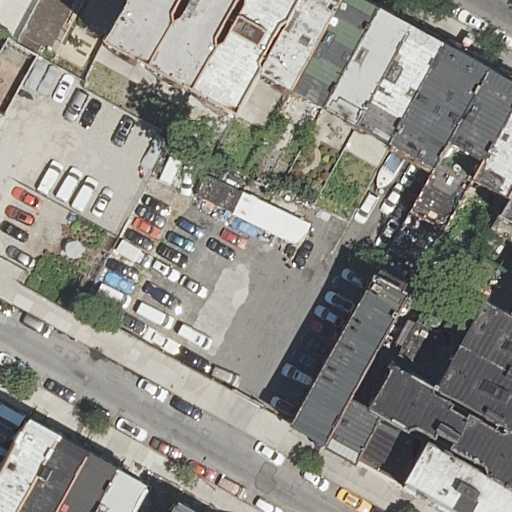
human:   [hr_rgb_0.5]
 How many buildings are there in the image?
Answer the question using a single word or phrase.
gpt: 24

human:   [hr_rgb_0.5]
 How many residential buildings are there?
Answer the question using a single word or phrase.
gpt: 24

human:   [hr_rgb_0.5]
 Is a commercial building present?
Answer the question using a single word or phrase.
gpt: no

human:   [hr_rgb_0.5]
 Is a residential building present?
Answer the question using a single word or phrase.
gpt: yes

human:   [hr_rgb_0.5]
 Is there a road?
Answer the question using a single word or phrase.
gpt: yes

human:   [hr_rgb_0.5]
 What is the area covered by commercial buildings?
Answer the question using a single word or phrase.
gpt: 0m2

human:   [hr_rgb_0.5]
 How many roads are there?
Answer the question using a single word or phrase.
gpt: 4

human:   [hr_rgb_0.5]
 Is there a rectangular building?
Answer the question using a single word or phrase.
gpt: yes

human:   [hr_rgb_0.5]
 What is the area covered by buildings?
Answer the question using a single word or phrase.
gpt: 3264m2

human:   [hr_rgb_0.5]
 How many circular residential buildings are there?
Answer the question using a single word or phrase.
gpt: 0

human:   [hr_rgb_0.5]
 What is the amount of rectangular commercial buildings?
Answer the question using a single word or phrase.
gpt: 0

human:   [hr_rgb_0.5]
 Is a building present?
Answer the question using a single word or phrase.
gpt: yes

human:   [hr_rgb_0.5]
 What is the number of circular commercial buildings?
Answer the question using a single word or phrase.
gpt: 0

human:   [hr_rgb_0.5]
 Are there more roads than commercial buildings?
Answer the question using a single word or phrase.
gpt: yes

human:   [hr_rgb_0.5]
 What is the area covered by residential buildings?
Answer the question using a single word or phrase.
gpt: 3264m2

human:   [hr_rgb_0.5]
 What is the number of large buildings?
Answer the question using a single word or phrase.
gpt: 0

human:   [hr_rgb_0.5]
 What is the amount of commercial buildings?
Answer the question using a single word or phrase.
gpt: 0

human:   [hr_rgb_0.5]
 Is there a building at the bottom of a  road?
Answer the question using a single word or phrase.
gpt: yes

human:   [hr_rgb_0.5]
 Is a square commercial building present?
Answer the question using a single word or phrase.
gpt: no

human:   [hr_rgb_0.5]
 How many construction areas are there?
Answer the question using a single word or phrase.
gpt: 0

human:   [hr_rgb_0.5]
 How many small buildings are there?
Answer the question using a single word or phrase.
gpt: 8

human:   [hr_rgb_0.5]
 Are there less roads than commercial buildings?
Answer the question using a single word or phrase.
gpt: no

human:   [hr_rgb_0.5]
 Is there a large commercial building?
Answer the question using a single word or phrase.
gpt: no

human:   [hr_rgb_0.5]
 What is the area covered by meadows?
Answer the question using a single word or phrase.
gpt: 0m2

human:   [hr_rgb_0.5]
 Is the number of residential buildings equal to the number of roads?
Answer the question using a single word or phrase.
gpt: no

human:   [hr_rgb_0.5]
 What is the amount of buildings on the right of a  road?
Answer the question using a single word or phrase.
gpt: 20

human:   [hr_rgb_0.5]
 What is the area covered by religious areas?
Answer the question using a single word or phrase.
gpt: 0m2

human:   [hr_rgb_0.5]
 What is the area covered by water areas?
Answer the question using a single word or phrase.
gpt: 0m2

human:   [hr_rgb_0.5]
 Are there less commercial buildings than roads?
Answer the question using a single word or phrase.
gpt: yes

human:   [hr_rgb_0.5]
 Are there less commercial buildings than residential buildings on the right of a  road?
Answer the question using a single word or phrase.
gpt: yes

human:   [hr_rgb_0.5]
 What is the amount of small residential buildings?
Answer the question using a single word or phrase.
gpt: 8

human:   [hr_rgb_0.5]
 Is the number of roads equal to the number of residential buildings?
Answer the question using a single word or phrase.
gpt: no

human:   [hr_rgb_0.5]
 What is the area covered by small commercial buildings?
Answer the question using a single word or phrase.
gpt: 0m2

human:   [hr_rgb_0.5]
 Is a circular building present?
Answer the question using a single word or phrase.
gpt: no

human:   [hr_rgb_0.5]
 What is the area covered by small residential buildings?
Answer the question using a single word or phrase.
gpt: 353m2

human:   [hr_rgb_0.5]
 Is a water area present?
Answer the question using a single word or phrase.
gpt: no

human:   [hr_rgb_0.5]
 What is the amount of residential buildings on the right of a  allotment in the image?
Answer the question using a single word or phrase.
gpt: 0

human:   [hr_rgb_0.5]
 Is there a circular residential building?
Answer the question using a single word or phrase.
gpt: no

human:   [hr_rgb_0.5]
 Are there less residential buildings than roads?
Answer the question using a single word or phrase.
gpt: no

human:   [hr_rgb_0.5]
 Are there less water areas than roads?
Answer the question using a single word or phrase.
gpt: yes

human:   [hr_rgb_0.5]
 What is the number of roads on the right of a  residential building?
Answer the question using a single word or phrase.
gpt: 2

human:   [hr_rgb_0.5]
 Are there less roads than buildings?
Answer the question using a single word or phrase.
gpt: yes

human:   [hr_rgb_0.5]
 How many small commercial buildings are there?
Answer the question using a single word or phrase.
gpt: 0

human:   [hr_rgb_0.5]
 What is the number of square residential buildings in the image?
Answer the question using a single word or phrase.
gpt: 0

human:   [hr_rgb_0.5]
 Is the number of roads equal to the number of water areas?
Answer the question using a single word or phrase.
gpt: no

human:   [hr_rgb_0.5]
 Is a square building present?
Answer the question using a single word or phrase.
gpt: no

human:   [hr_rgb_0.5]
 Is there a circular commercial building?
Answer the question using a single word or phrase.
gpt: no

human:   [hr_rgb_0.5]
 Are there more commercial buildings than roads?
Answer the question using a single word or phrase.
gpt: no

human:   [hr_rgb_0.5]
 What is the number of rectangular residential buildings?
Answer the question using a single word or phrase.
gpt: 18

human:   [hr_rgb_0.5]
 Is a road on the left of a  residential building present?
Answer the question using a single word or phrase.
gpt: yes

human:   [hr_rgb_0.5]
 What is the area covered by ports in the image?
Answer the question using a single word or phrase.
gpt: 0m2

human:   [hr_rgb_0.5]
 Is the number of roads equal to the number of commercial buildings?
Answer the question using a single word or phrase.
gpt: no

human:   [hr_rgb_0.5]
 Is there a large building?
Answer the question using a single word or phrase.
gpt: no

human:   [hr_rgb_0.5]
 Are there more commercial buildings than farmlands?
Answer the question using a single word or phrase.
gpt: no

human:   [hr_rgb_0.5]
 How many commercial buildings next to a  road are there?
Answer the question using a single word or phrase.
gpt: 0

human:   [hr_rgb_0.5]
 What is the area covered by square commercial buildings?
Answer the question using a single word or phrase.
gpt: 0m2

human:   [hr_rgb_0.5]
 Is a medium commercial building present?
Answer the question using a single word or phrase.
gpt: no

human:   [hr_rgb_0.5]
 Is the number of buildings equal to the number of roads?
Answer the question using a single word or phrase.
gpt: no

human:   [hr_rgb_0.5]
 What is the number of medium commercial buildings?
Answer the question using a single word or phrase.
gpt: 0

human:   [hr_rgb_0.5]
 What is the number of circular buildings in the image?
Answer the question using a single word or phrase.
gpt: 0

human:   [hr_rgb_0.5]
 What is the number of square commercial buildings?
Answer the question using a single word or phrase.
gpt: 0

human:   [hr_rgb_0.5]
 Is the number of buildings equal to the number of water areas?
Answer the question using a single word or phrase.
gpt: no

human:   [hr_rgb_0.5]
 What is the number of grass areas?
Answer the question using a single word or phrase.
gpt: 0

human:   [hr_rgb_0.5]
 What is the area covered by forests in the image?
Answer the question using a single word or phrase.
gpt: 0m2